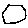
Label: hexagon